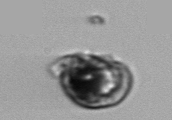
Label: Proterythropsis